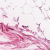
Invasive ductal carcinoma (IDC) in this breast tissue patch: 0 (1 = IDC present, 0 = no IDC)